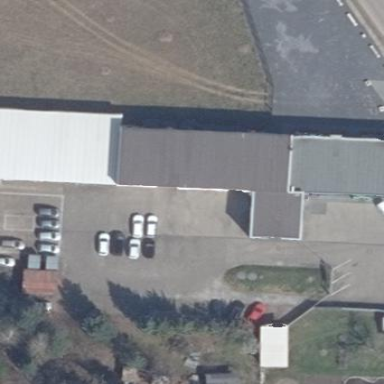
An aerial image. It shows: Building that houses car shop.